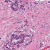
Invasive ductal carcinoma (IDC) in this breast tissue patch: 1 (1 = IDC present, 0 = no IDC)